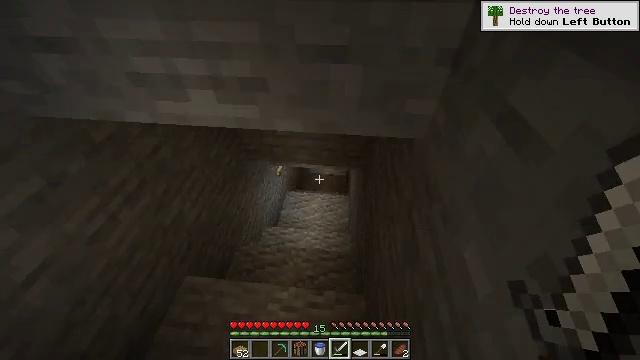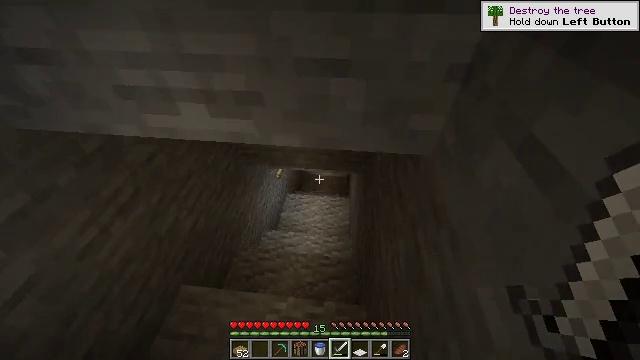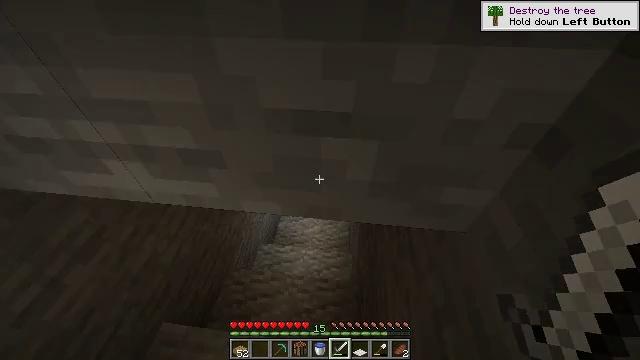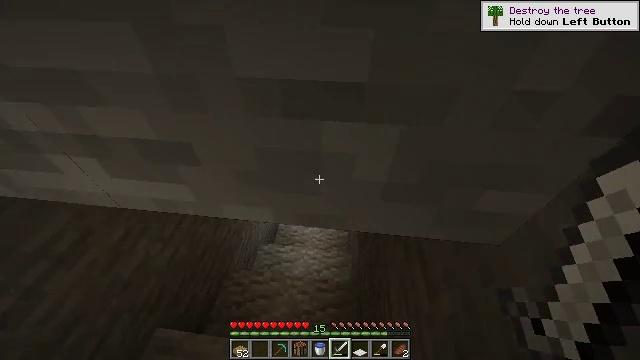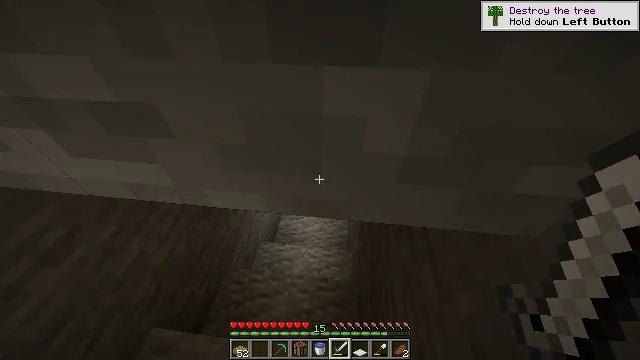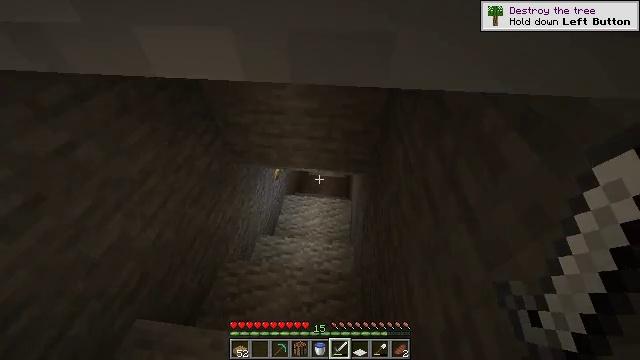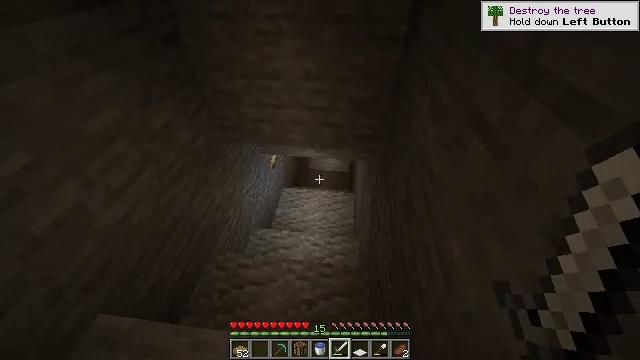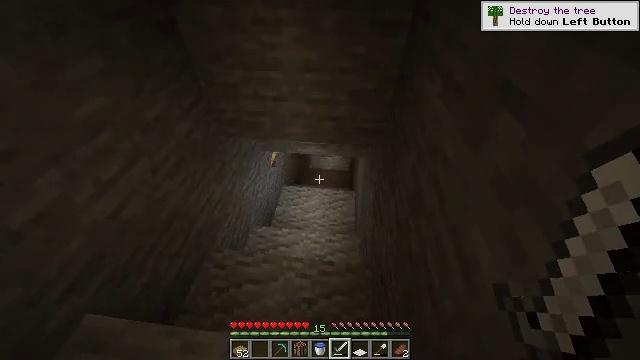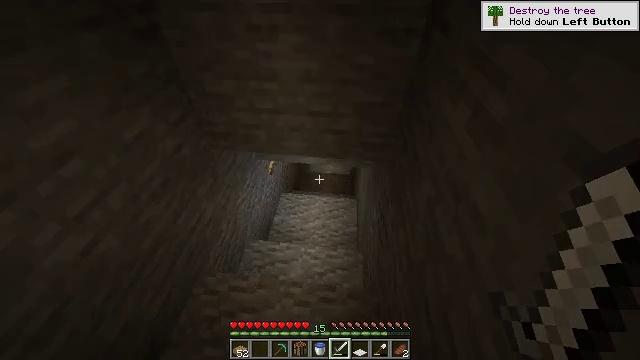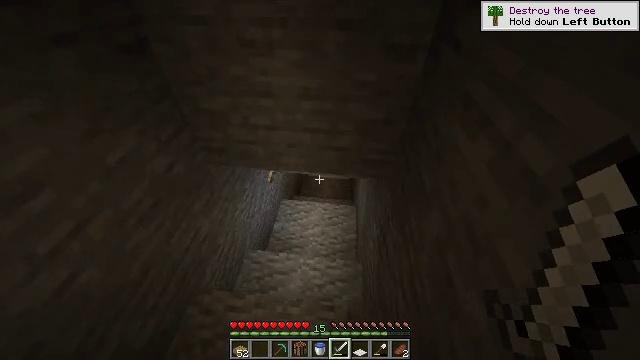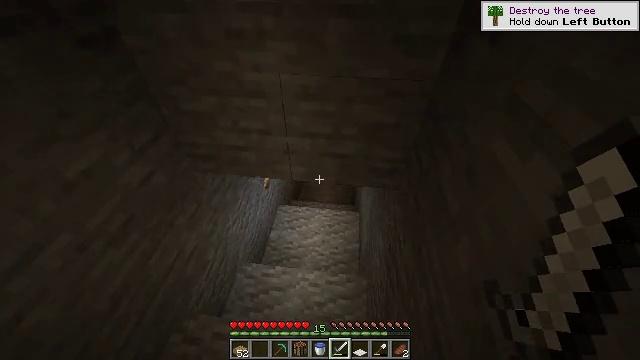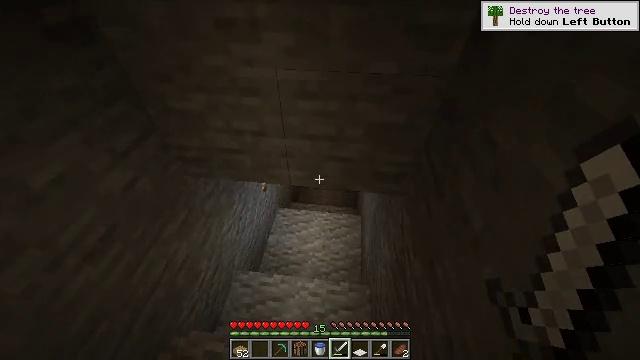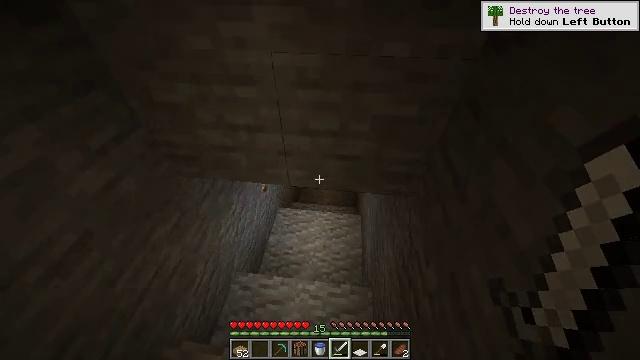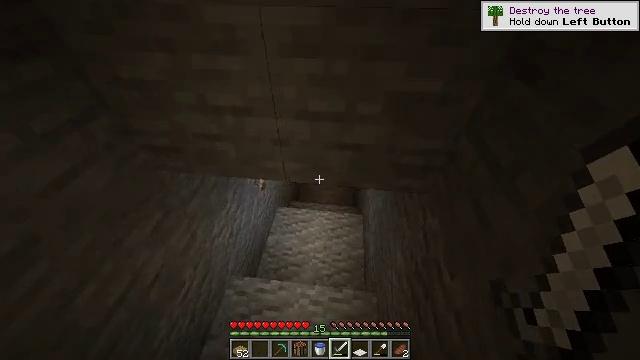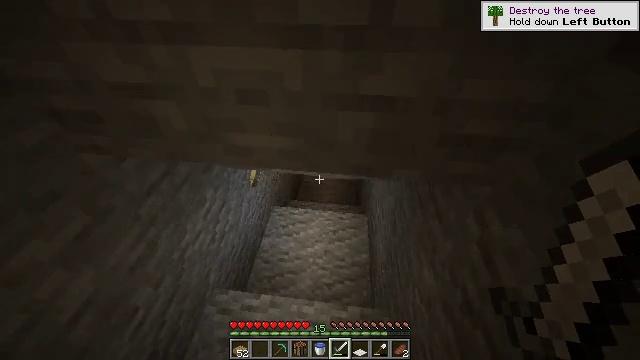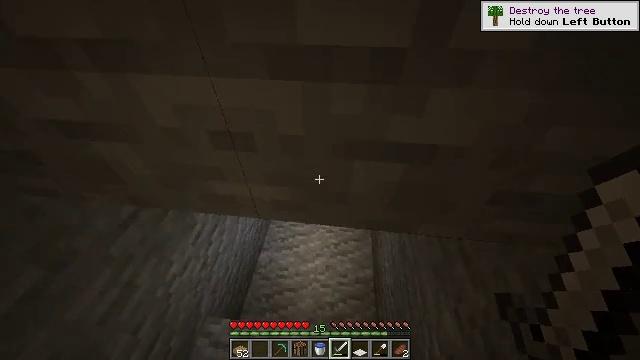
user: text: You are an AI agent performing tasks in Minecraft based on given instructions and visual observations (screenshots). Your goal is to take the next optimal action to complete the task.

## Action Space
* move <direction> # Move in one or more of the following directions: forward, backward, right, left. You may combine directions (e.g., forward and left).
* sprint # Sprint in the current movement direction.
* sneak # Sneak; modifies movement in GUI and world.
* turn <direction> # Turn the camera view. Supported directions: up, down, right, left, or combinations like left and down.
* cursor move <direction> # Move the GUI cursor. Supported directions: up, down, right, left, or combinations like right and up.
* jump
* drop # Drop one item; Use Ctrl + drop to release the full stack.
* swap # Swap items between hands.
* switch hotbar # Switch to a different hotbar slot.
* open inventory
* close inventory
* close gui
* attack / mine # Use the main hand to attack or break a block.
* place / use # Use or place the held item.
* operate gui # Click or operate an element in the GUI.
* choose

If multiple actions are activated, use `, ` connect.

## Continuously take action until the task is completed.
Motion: motion action
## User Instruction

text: Attack the oak planks to recycle it.
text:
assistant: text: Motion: move forward, sprint
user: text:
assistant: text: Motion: move forward, sprint
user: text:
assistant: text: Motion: move forward, sprint
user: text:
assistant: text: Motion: move forward, sprint
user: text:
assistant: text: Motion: move forward, sprint
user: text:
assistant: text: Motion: move forward, sprint
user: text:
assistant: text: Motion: move forward, sprint
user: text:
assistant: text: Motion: move forward, sprint
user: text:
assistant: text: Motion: move forward, sprint
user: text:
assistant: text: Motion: move forward, sprint
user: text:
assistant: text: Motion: move forward, sprint
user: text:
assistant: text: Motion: move forward, sprint
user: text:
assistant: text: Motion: move forward, sprint
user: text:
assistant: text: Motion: move forward, sprint
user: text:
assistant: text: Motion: move forward, sprint
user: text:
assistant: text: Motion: move forward, sprint
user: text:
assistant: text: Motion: move forward, sprint
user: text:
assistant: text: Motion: move forward, sprint
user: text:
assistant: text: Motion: move forward, sprint
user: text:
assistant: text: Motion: move forward, sprint, turn right and up
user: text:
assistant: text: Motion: move forward, sprint
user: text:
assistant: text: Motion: move forward, sprint, turn right
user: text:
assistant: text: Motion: move forward, sprint
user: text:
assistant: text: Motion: move forward, sprint
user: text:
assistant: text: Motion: move forward, sprint
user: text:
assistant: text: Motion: move forward, sprint
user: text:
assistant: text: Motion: move forward, sprint
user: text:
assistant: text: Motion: move forward, sprint
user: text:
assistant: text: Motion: move forward, sprint
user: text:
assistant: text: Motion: move forward, sprint